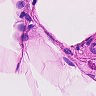
Metastatic tissue present: no